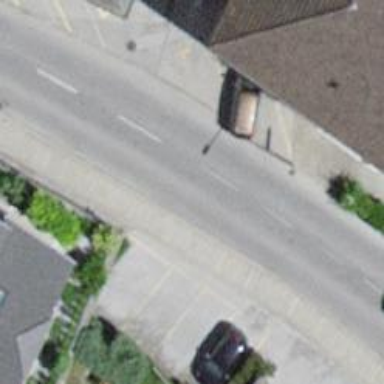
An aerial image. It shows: Residential road with asphalt surface and sidewalk on the left.